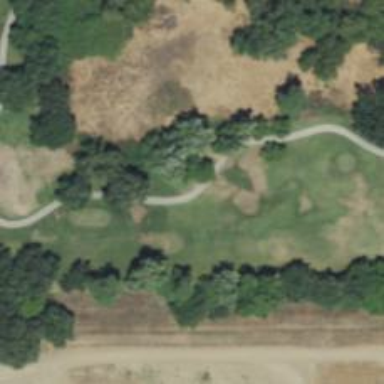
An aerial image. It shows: Path for both road and golf.